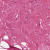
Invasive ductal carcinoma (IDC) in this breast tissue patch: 0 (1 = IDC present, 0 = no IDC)